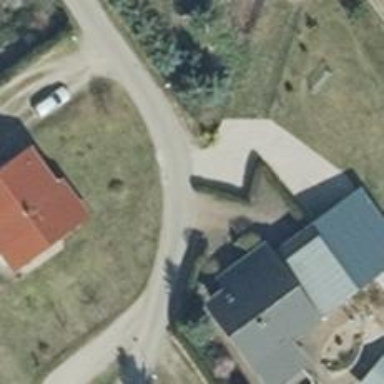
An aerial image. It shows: Asphalt road in residential area.